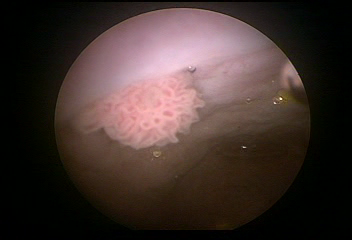
Modality: WLC
Class: Malignant
Subclass: HighGradePapillary
Lesion: L1
Stage: Ta
Morphology: Papillary
Bladder cancer association: Yes
Annotated structures: Tumor